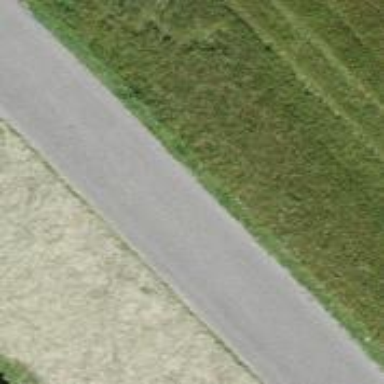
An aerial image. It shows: Asphalt road classified as tertiary.